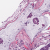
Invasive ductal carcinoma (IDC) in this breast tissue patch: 1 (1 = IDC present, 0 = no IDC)